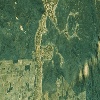
Label: land